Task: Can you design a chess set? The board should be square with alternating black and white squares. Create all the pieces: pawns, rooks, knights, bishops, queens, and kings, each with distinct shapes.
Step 1209:
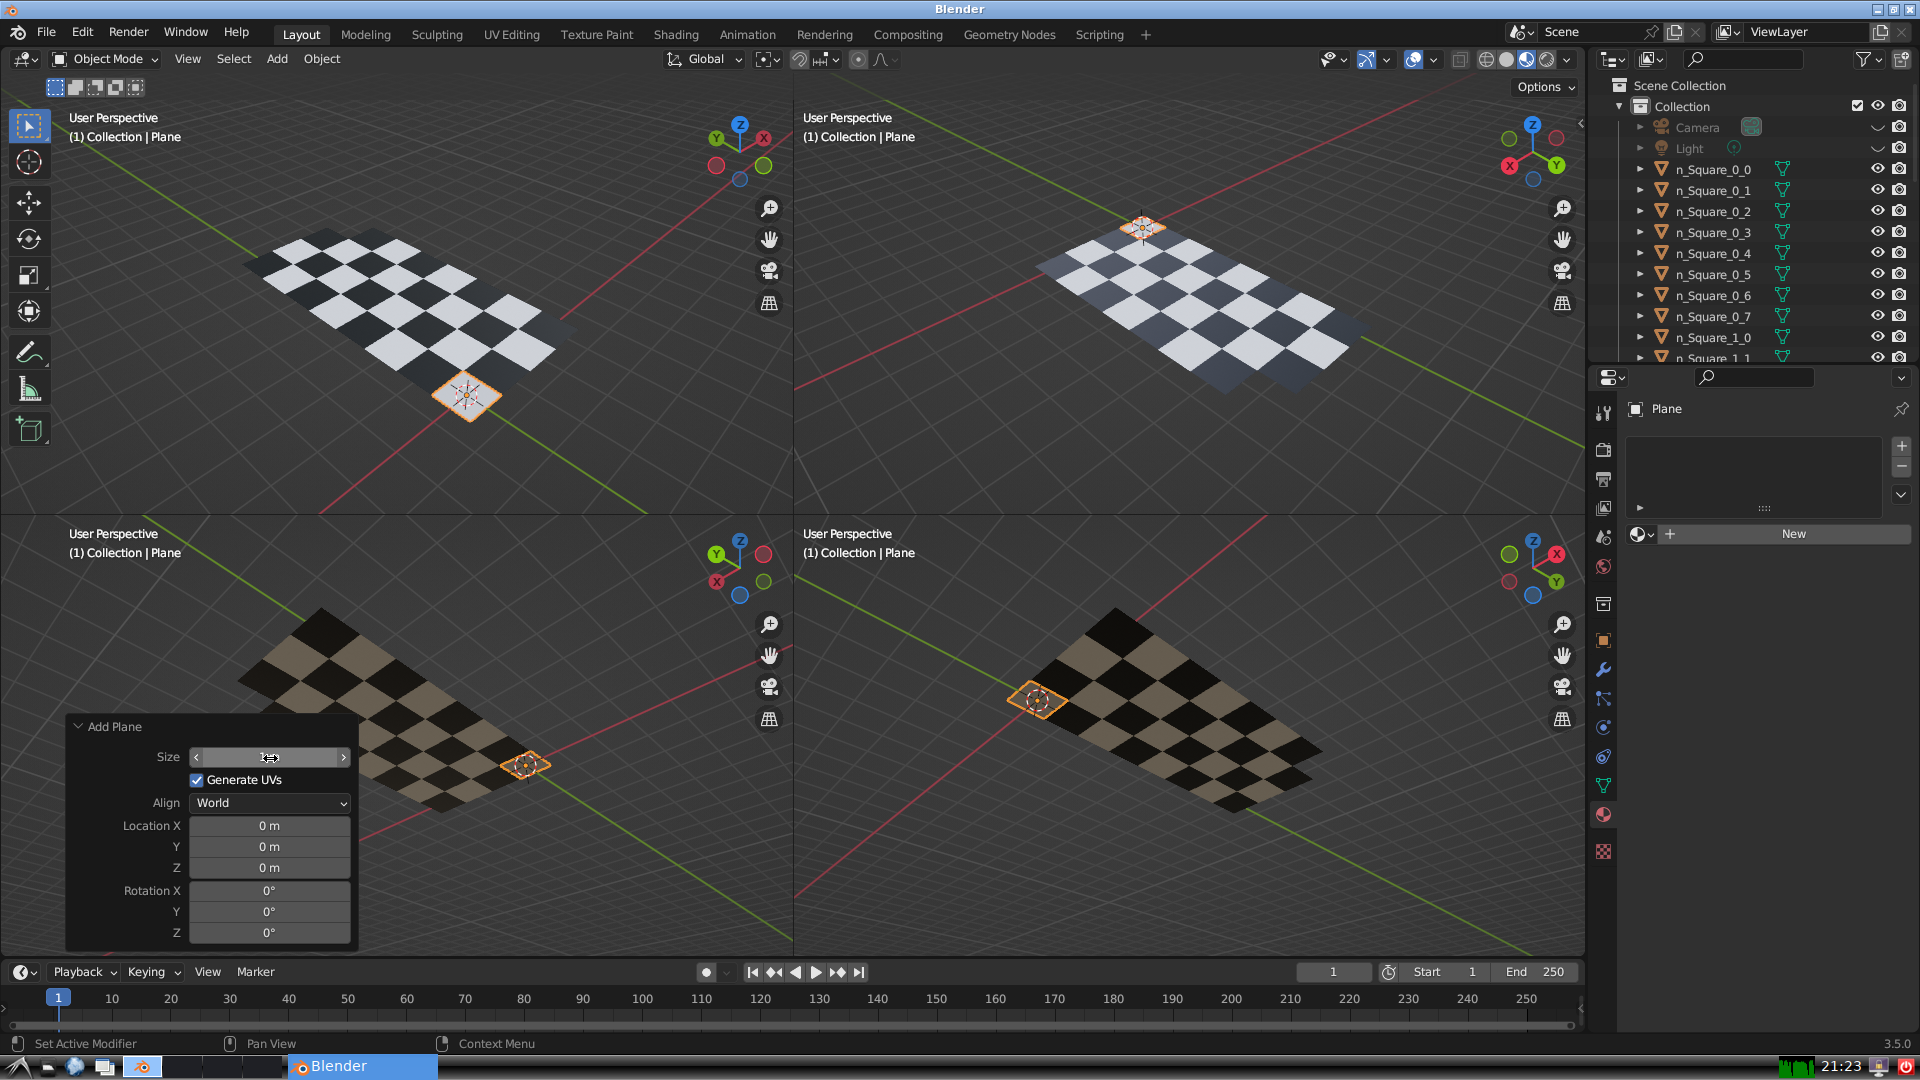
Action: {"mouse_move": [960, 540]}